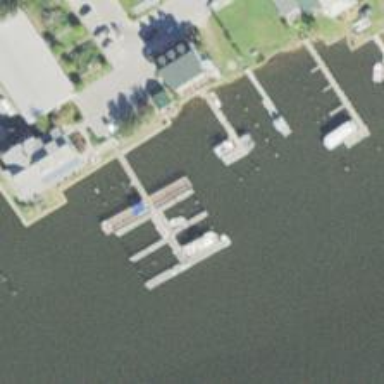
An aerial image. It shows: Man-made pier.